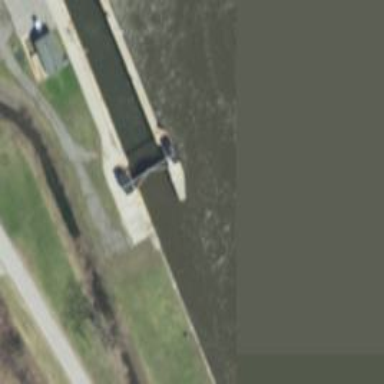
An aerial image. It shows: Lock gate on waterway.